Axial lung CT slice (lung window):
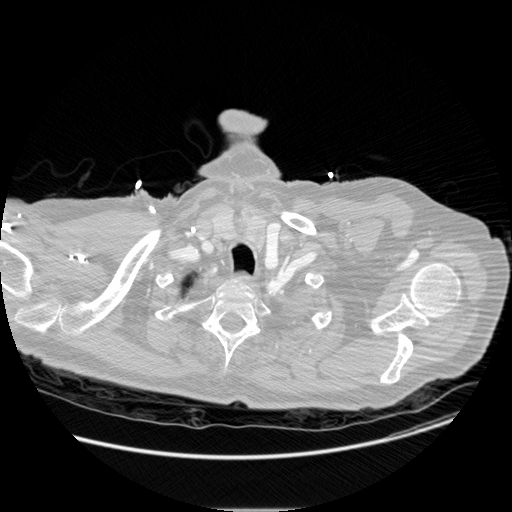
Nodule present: no